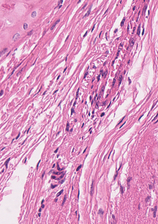
Tumor epithelial tissue: no
Tumor-associated stroma tissue: yes
Normal tissue: no